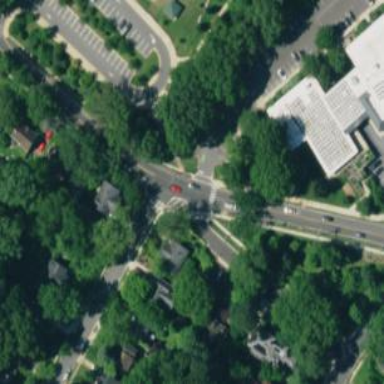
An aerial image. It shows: Marked crossing on the road.